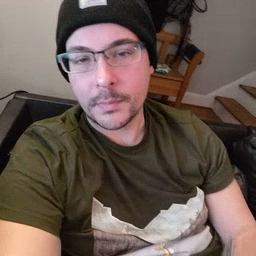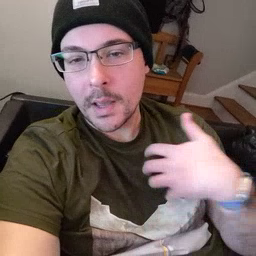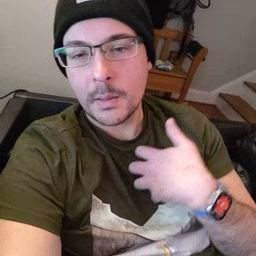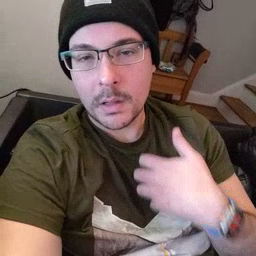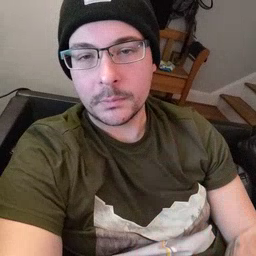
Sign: animal